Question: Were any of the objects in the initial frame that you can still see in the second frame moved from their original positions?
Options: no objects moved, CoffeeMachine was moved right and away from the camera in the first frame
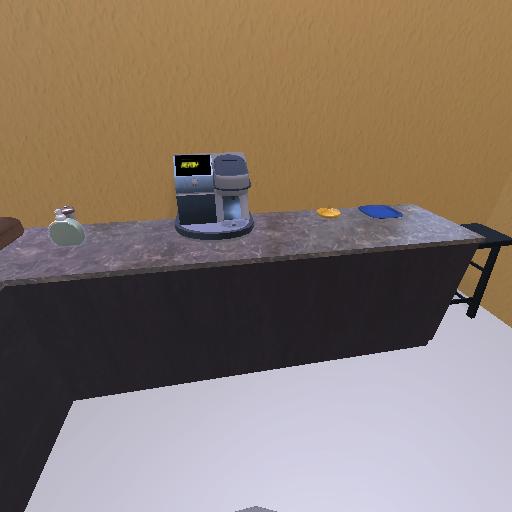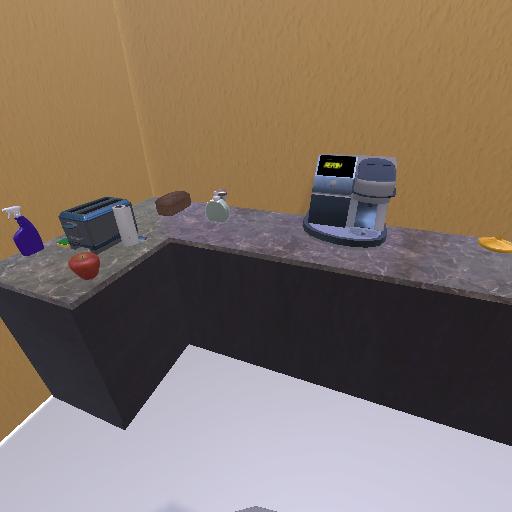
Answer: no objects moved